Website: crate-barrel
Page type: billing-address
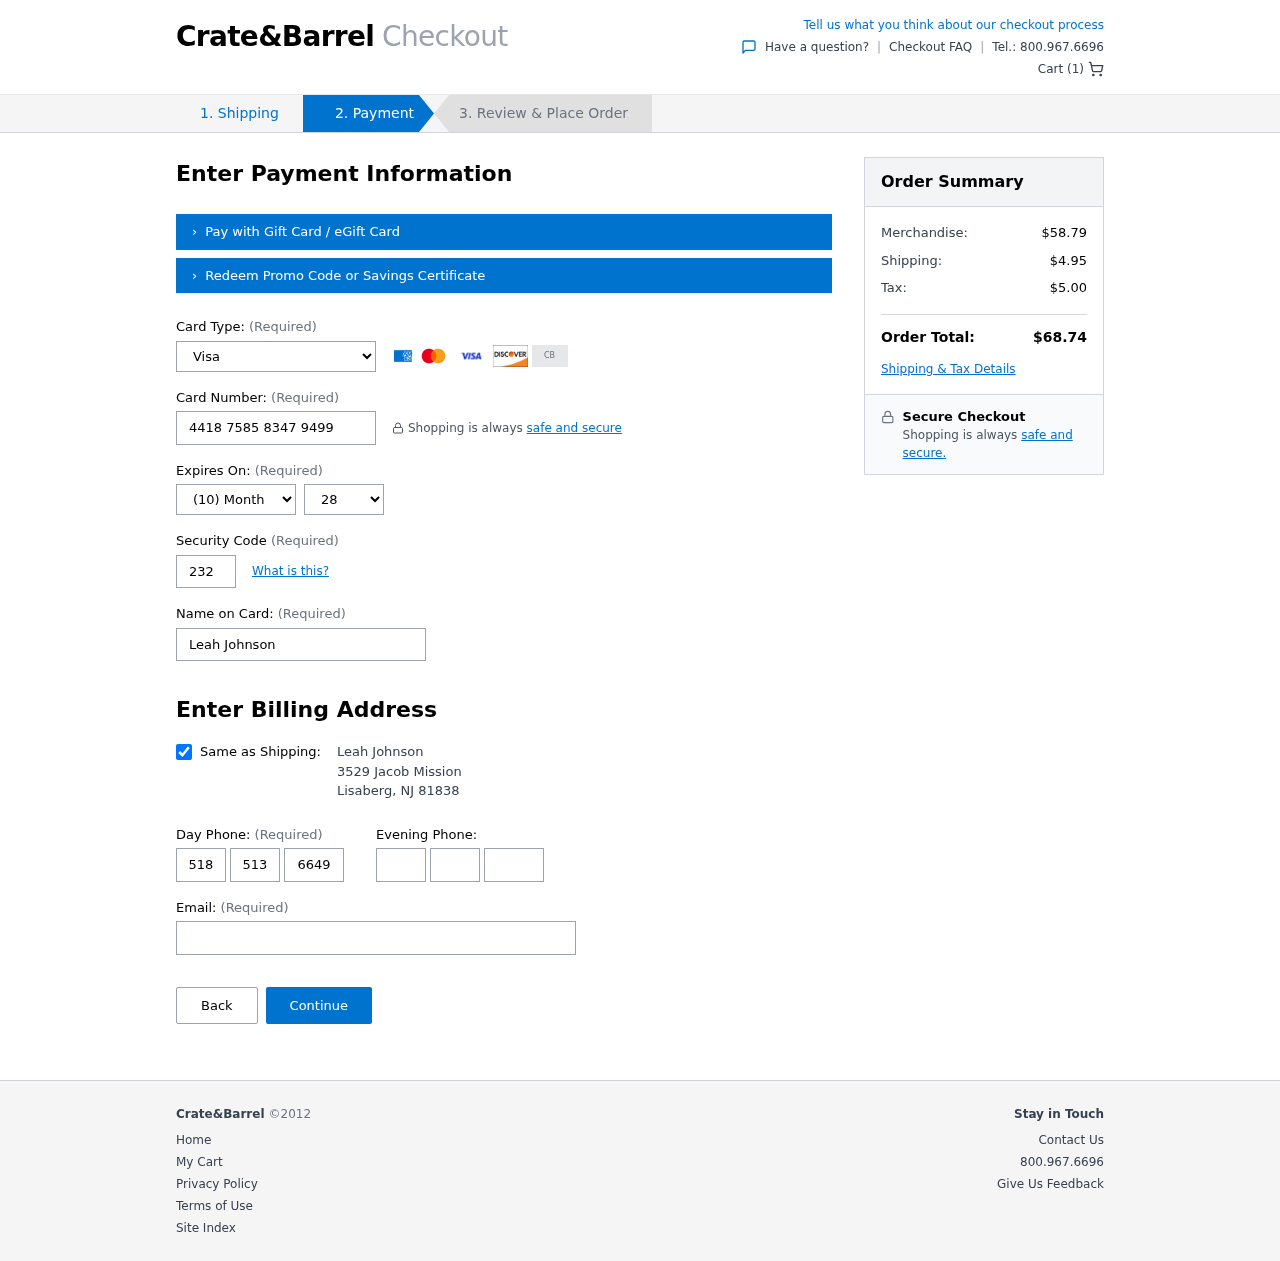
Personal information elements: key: PII_CARD_CVV
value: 232
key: PII_CARD_EXPIRY_MONTH
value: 10
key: PII_CARD_EXPIRY_YEAR
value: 28
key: PII_CARD_NUMBER
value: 4418 7585 8347 9499
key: PII_CARD_TYPE
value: Visa
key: PII_CITY
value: Lisaberg
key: PII_EMAIL
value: leah.johnson@yahoo.com
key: PII_FULLNAME
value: Leah Johnson
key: PII_PHONE_AREA
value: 518
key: PII_PHONE_PREFIX
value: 513
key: PII_PHONE_SUFFIX
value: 6649
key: PII_POSTCODE
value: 81838
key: PII_STATE_ABBR
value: NJ
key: PII_STREET
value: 3529 Jacob Mission
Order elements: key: ORDER_NUM_ITEMS
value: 1
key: ORDER_SUBTOTAL
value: $58.79
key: ORDER_SHIPPING_COST
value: $4.95
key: ORDER_TAX
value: $5.00
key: ORDER_TOTAL
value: $68.74